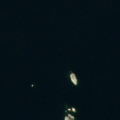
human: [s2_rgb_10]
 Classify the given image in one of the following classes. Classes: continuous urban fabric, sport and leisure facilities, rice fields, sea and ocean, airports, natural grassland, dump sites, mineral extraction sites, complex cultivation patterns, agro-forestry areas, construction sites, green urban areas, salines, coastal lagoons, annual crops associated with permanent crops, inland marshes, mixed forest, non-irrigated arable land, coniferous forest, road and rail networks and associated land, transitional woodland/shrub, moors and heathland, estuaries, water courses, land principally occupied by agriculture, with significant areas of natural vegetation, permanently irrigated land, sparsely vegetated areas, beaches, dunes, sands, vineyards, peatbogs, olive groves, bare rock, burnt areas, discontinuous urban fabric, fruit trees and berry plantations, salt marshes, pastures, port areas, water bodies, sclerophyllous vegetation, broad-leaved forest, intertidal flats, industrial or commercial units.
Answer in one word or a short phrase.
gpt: sea and ocean